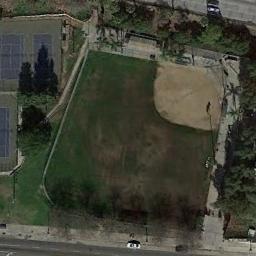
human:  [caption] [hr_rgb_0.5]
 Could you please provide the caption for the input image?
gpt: A baseball diamond is next to many trees with a road pass by .

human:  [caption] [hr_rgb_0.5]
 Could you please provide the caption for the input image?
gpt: A baseball diamond next to three badminton courts and some trees beside .

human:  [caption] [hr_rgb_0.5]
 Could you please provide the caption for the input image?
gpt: There is a baseball diamond in the grass along the roads surrounded by the badminton court and trees .

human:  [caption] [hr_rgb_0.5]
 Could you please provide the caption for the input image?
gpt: The baseball field was surrounded by trees .

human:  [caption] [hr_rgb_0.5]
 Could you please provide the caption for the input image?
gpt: Some trees are beside the  baseball diamond .